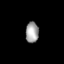
Tissue: lung
Cell type: Epithelial cells
Senescence score: 0.2411
Nuclear area (px): 268
Mean DAPI intensity: 159.463